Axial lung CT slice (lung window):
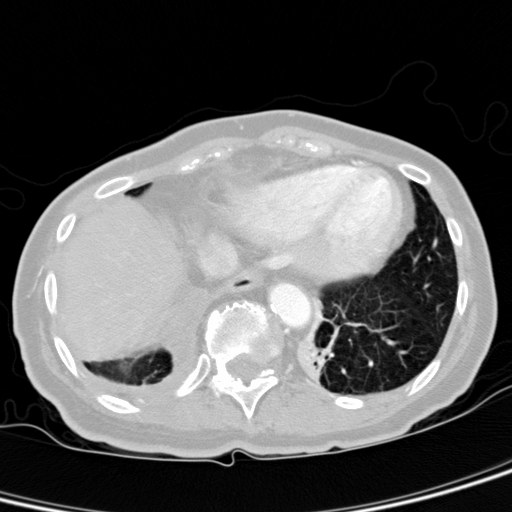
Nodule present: no